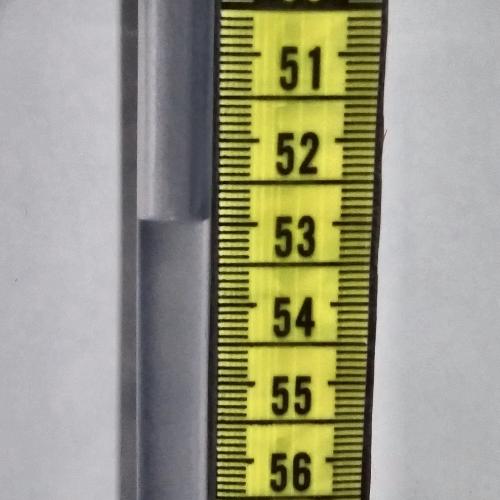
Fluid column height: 53.0 cm